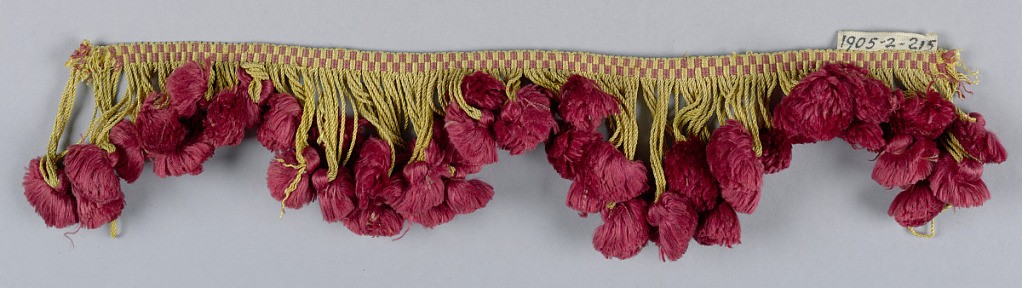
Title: Fringe
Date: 18th century
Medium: silk Technique: woven
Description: Red and yellow fringe with a checkboard heading and a skirt of yellow loops forming a scalloped edge; each three loops supporting a red silk ball.